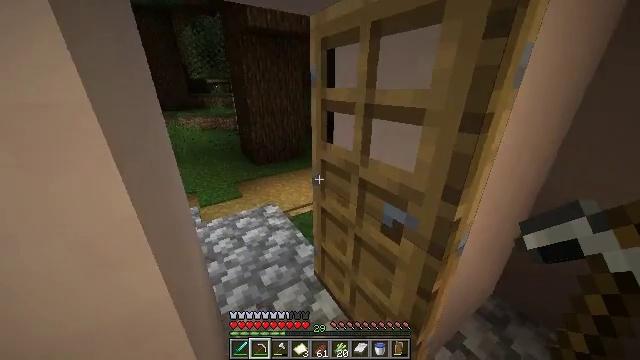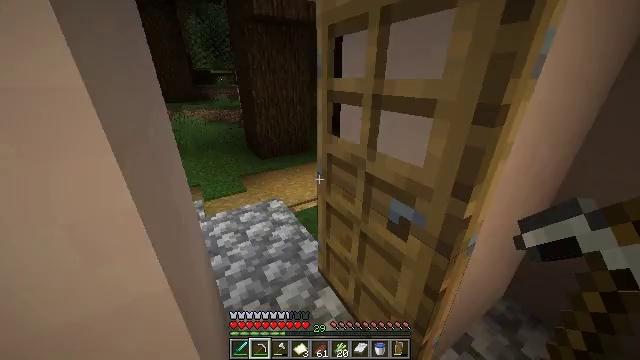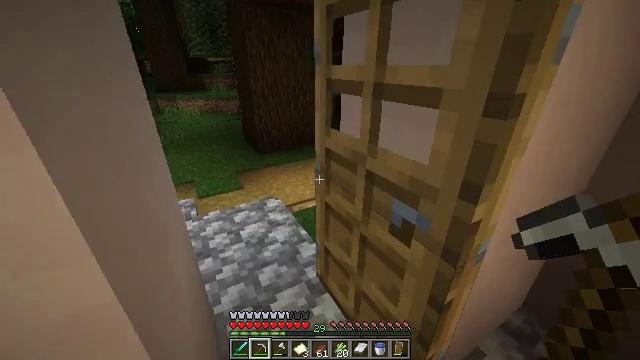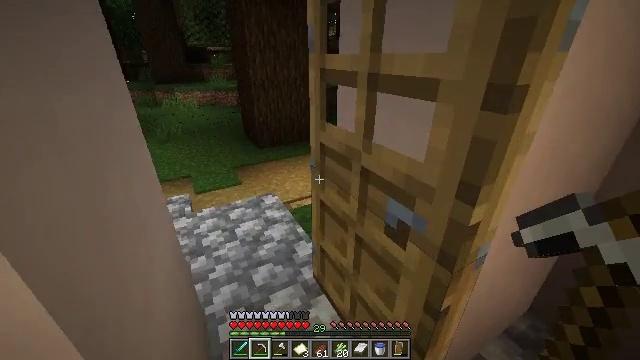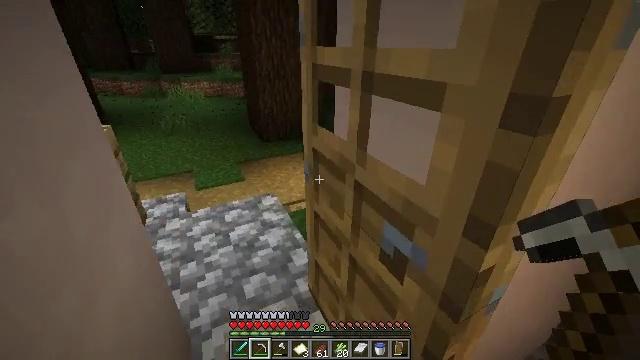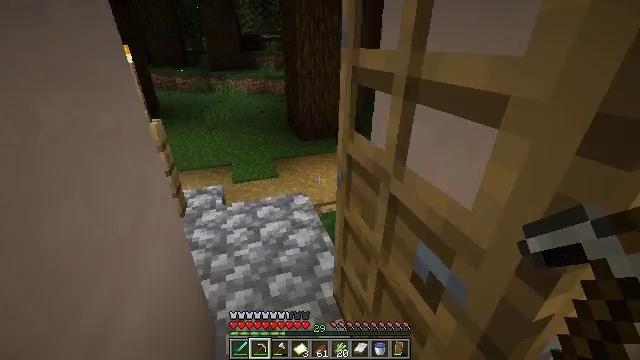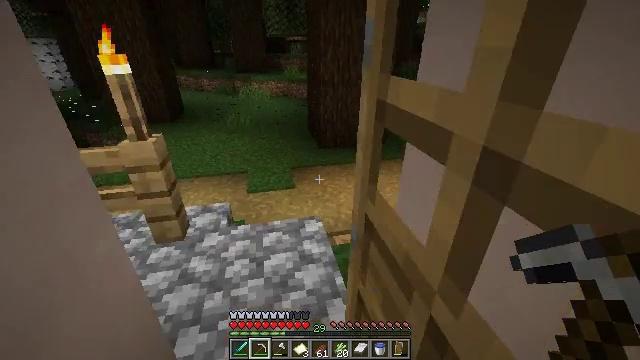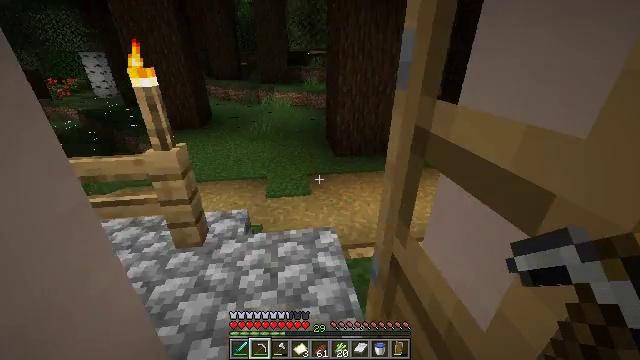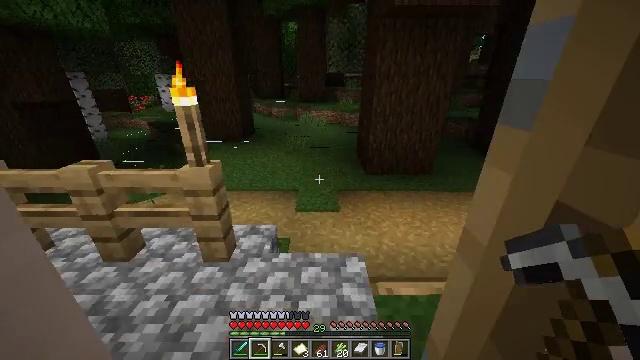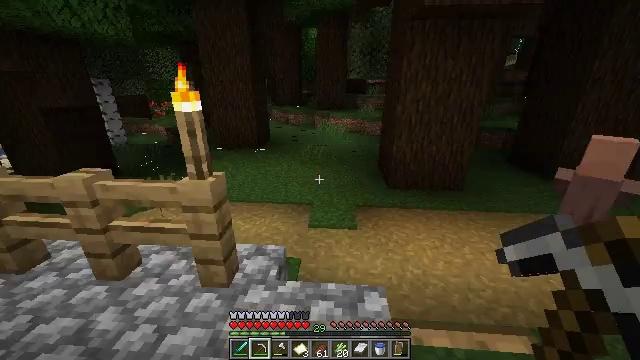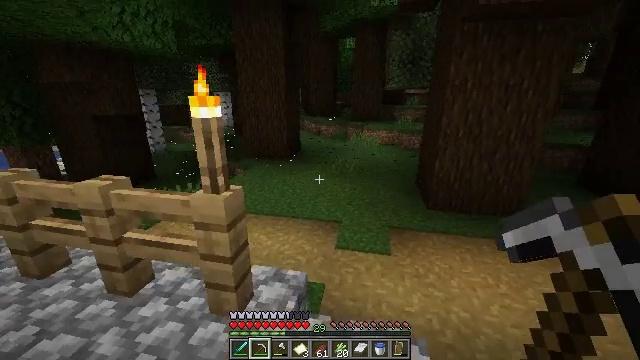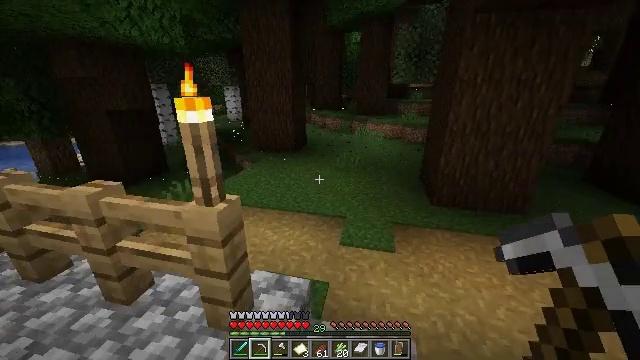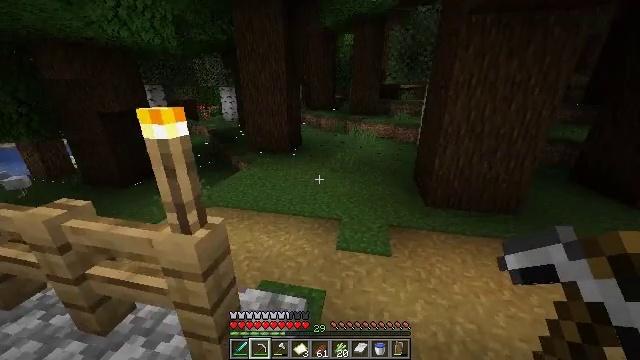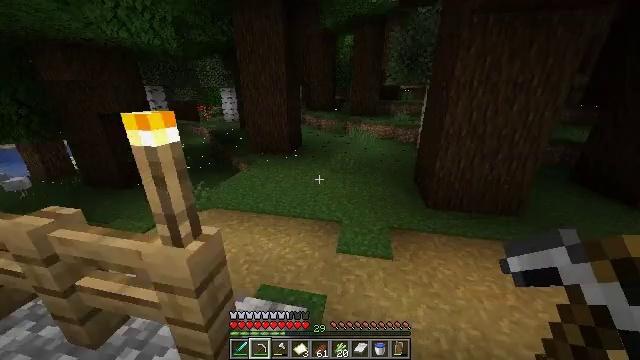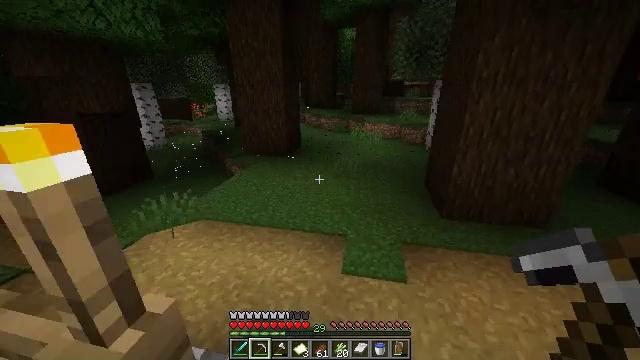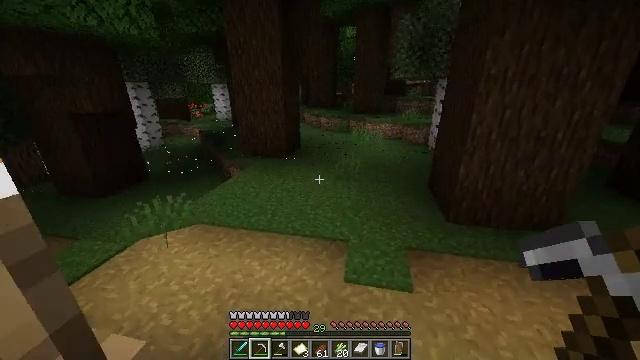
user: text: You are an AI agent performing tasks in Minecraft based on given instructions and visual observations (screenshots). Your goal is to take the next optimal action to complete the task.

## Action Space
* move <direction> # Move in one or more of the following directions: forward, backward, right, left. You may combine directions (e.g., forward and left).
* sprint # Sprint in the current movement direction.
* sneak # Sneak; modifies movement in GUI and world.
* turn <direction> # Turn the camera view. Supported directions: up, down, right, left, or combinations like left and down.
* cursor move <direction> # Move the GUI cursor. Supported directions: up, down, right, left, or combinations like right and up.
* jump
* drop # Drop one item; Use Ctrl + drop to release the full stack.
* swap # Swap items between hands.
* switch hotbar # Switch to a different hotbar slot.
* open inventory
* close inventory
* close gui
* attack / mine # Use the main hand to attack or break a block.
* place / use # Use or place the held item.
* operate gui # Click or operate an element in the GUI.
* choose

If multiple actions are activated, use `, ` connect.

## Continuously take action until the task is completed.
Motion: motion action
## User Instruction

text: Attack the clay block to obtain it.
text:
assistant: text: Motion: move forward, sprint, turn left and down
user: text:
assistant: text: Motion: move forward, sprint, turn left
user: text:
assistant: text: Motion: move forward, sprint, turn down
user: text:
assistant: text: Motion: move forward, sprint, turn left and down
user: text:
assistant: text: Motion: move forward, sprint, turn left
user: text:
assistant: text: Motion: move forward, sprint, turn left
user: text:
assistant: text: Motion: move forward, sprint, turn left
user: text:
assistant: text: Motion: move forward, sprint, turn left and up
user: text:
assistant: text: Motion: move forward, sprint, turn left and up
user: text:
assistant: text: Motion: move forward, sprint, turn left and up
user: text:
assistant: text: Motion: move forward, sprint, turn left and down
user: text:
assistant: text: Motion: move forward, sprint, turn right
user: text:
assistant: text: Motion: move forward, sprint
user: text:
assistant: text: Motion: move forward, sprint
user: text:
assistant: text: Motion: move forward, sprint
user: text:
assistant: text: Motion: move forward and move right, sprint
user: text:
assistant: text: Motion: move forward and move right, sprint, turn left and up
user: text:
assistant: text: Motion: move forward and move right, sprint, turn left and up
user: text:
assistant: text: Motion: move forward, sprint, turn left and up
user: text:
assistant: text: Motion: move forward, sprint, turn left
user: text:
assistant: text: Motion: move forward, sprint
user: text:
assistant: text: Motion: move forward, sprint, turn left
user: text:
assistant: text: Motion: move forward, sprint, turn left
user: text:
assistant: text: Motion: move forward, sprint, turn left
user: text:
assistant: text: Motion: move forward, sprint, turn left
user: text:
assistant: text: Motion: move forward, sprint
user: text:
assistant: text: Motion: move forward, sprint
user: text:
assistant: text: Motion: move forward, sprint
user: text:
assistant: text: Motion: move forward, sprint
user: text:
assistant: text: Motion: move forward, sprint